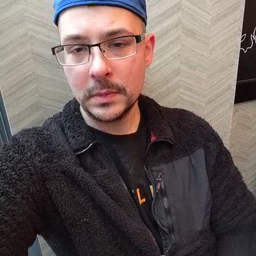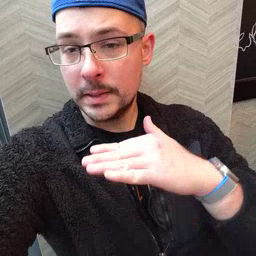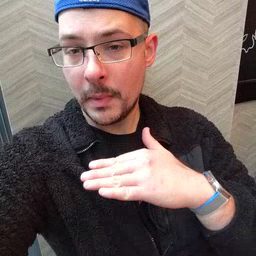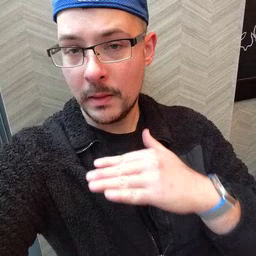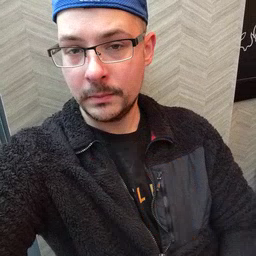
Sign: table